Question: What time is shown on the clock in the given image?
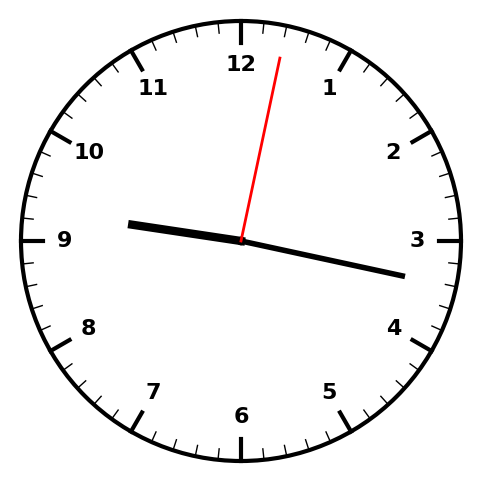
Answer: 09:17:02